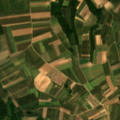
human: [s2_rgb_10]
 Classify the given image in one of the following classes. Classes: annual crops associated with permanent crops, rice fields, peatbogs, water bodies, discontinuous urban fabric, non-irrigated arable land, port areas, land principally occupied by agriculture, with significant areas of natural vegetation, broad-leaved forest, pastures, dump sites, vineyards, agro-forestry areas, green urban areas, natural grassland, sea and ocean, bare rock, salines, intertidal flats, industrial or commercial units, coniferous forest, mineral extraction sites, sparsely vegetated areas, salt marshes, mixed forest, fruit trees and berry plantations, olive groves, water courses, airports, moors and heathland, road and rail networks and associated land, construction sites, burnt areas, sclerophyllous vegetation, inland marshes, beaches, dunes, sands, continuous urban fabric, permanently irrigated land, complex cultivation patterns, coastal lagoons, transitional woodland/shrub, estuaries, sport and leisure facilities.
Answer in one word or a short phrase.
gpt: non-irrigated arable land, complex cultivation patterns, land principally occupied by agriculture, with significant areas of natural vegetation, broad-leaved forest